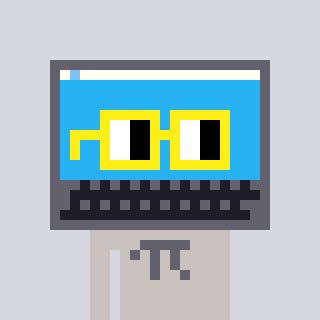
a pixel art character with square yellow glasses, a laptop-shaped head and a foggrey-colored body on a cool background